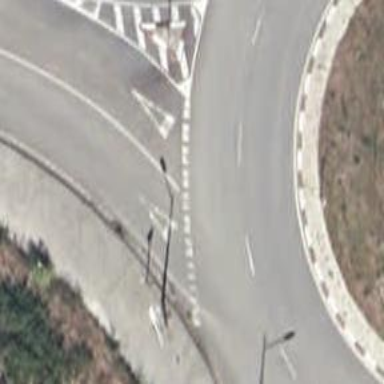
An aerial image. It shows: Road with "give way" sign.